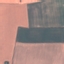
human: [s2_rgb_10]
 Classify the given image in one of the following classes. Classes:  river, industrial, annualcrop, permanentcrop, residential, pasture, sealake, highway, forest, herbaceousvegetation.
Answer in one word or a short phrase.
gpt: AnnualCrop